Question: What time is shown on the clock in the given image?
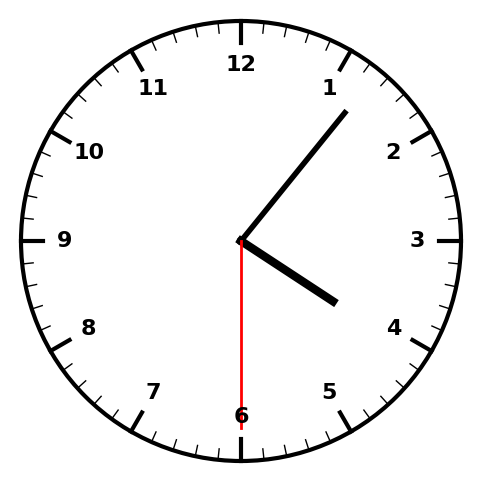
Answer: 04:06:30